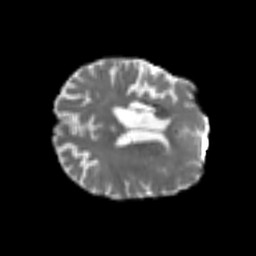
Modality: T2w
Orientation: axial
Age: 60
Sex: male
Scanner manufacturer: siemens
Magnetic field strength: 3 T
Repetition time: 4.999 s
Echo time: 0.07946 s